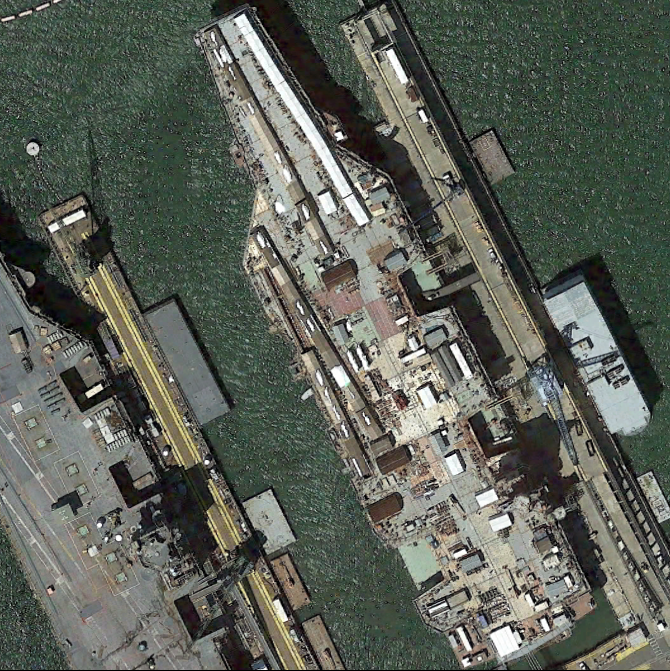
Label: aircraft_carrier